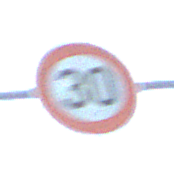
Verkehrszeichen: Geschwindigkeit30
Umgebung: Outdoor, Beach
Tageszeit: SunriseSunset
Wetter: PartlyCloudy
Licht: Natural
Jahreszeit: NotSpecified
Kontrast: MediumContrast